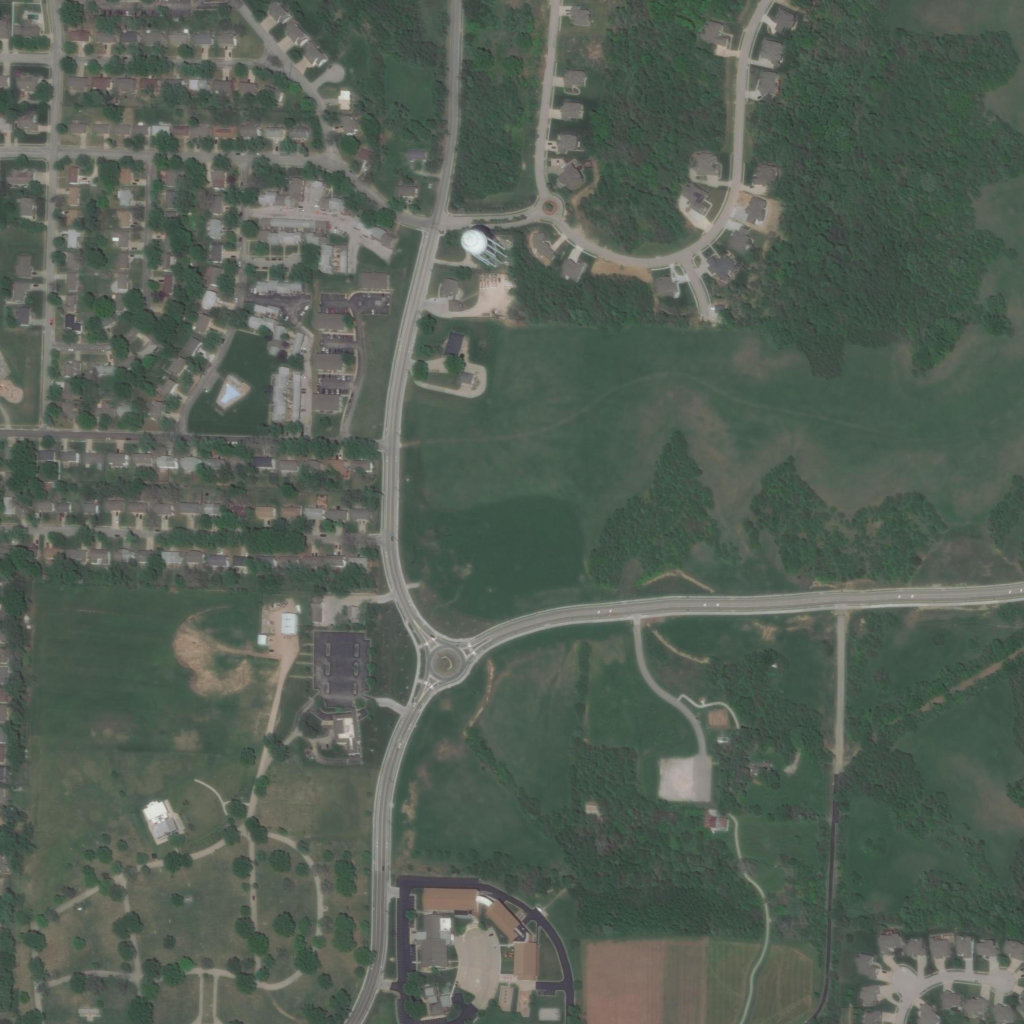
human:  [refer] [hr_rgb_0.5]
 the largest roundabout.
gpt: <box>[[41, 62, 45, 67, 0]]</box>

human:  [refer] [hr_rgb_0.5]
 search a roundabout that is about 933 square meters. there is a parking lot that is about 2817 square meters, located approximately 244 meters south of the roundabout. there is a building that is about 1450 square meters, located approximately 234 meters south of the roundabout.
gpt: <box>[[41, 62, 45, 67, 0]]</box>